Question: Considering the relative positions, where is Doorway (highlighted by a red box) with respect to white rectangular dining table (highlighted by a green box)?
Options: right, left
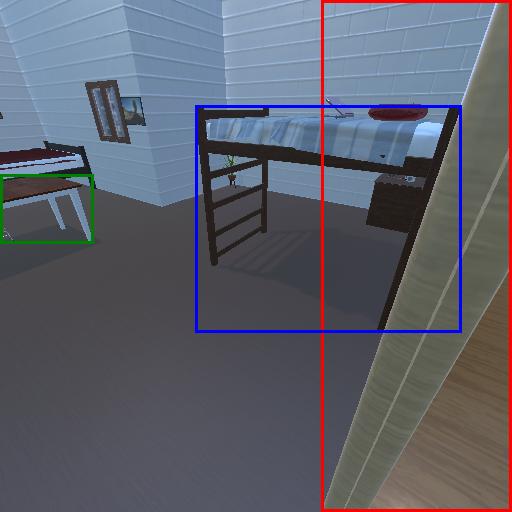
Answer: right